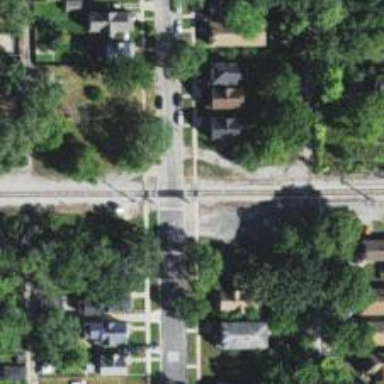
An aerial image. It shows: Crossing for the railway.